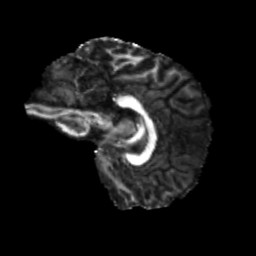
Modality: FA
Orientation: sagittal
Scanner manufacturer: siemens
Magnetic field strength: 3 T
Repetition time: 4 s
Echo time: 0.0594 s